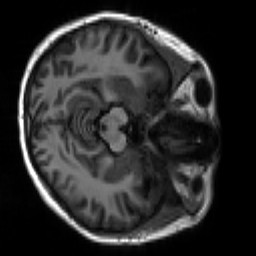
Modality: T1w
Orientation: axial
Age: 19
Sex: female
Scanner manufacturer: siemens
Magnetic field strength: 3 T
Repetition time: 2.3 s
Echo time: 0.00266 s